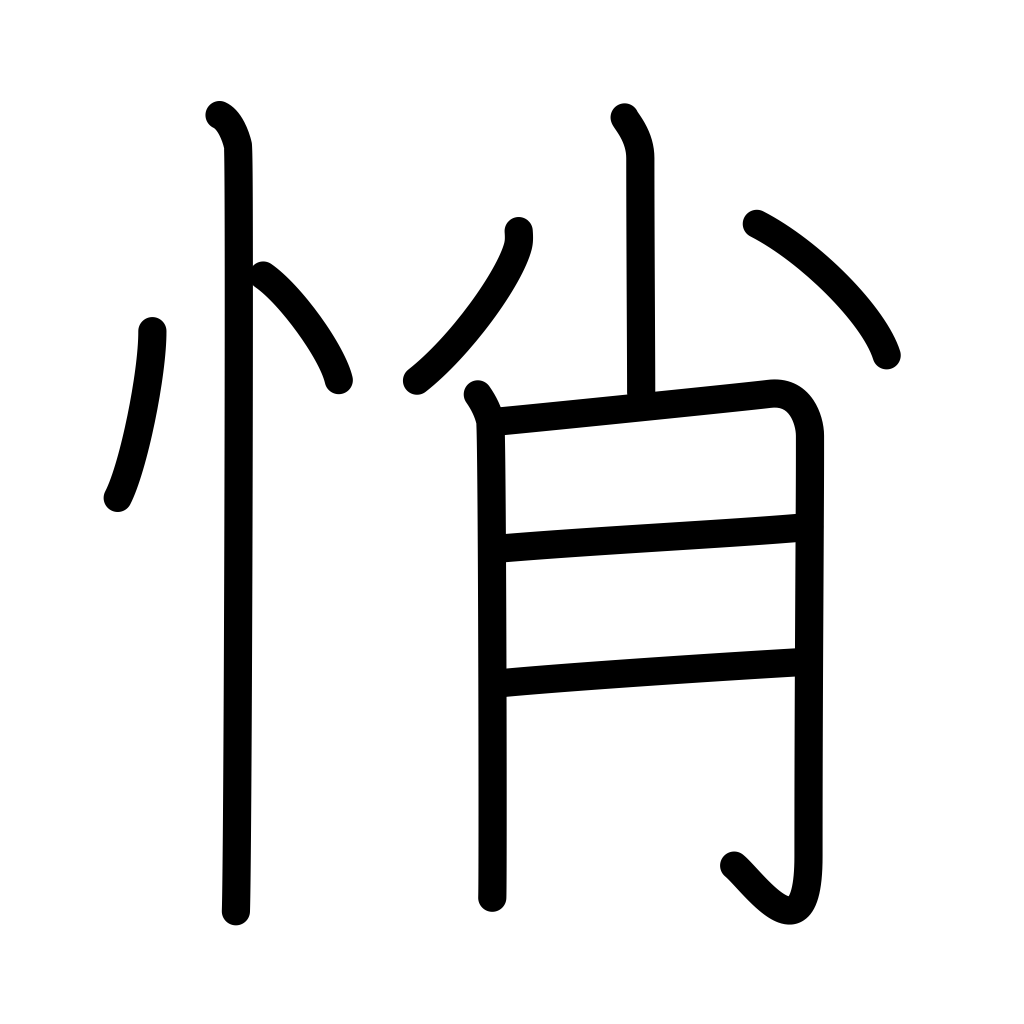
Meaning: anxiety